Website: macys
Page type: billing-address
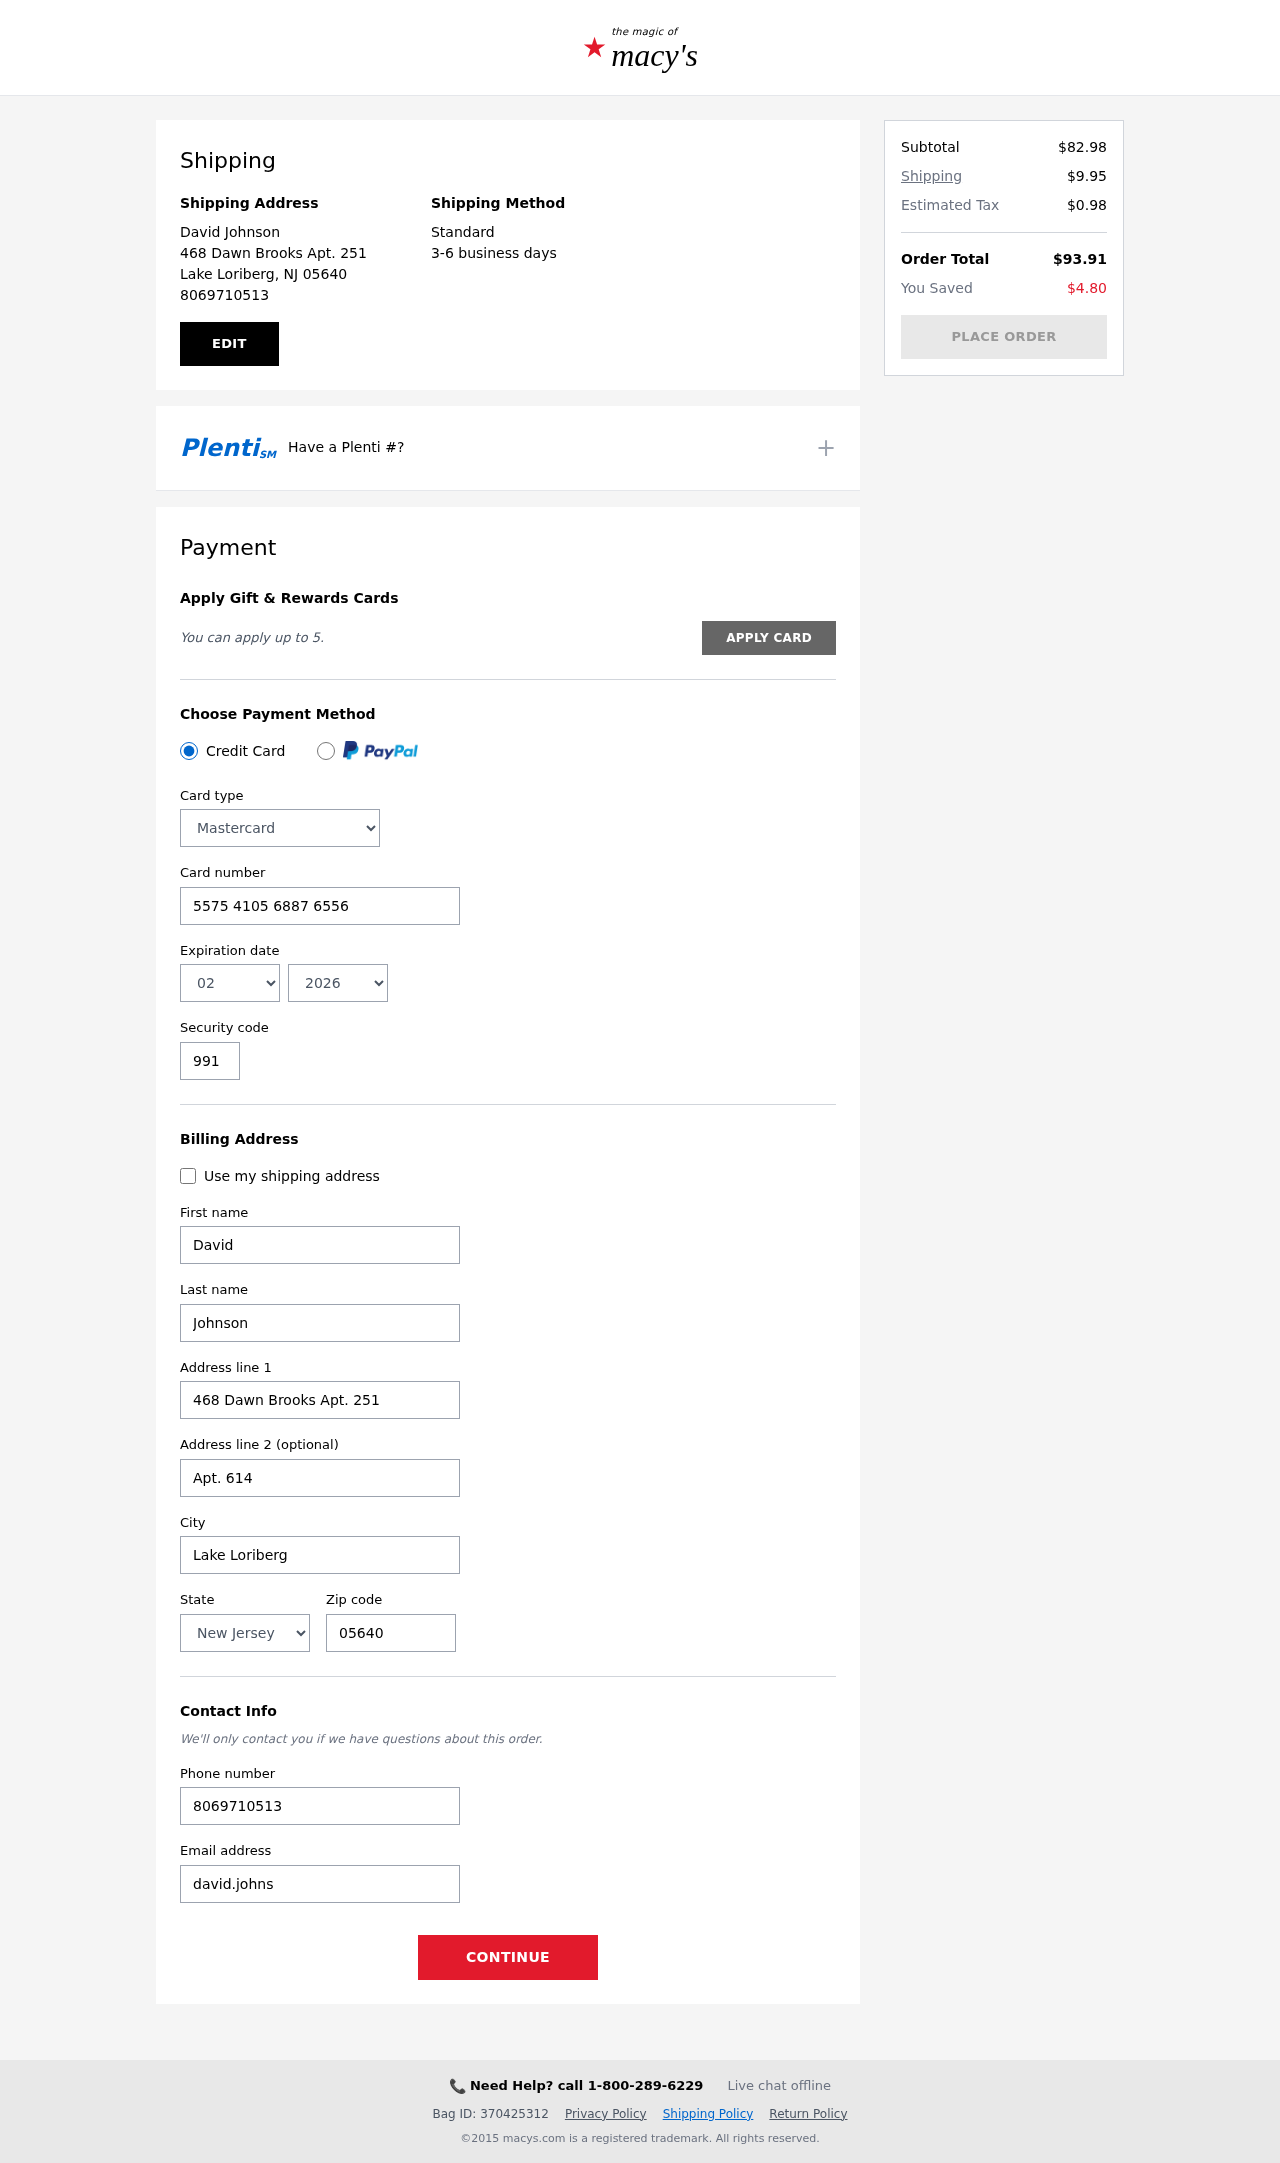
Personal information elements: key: PII_CARD_CVV
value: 991
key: PII_CARD_EXPIRY_MONTH
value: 02
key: PII_CARD_EXPIRY_YEAR
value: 26
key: PII_CARD_NUMBER
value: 5575 4105 6887 6556
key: PII_CARD_TYPE
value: Mastercard
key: PII_CITY
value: Lake Loriberg
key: PII_CITY_STATE_ZIP
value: Lake Loriberg, NJ 05640
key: PII_EMAIL
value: david.johnson@gmail.com
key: PII_FIRSTNAME
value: David
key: PII_FULLNAME
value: David Johnson
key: PII_LASTNAME
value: Johnson
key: PII_PHONE
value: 8069710513
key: PII_POSTCODE
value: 05640
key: PII_STATE
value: New Jersey
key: PII_STREET
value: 468 Dawn Brooks Apt. 251
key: PII_STREET2
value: Apt. 614
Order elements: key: ORDER_SUBTOTAL
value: $82.98
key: ORDER_SHIPPING_COST
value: $9.95
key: ORDER_TAX
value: $0.98
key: ORDER_TOTAL
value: $93.91
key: ORDER_SAVINGS
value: $4.80